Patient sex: M
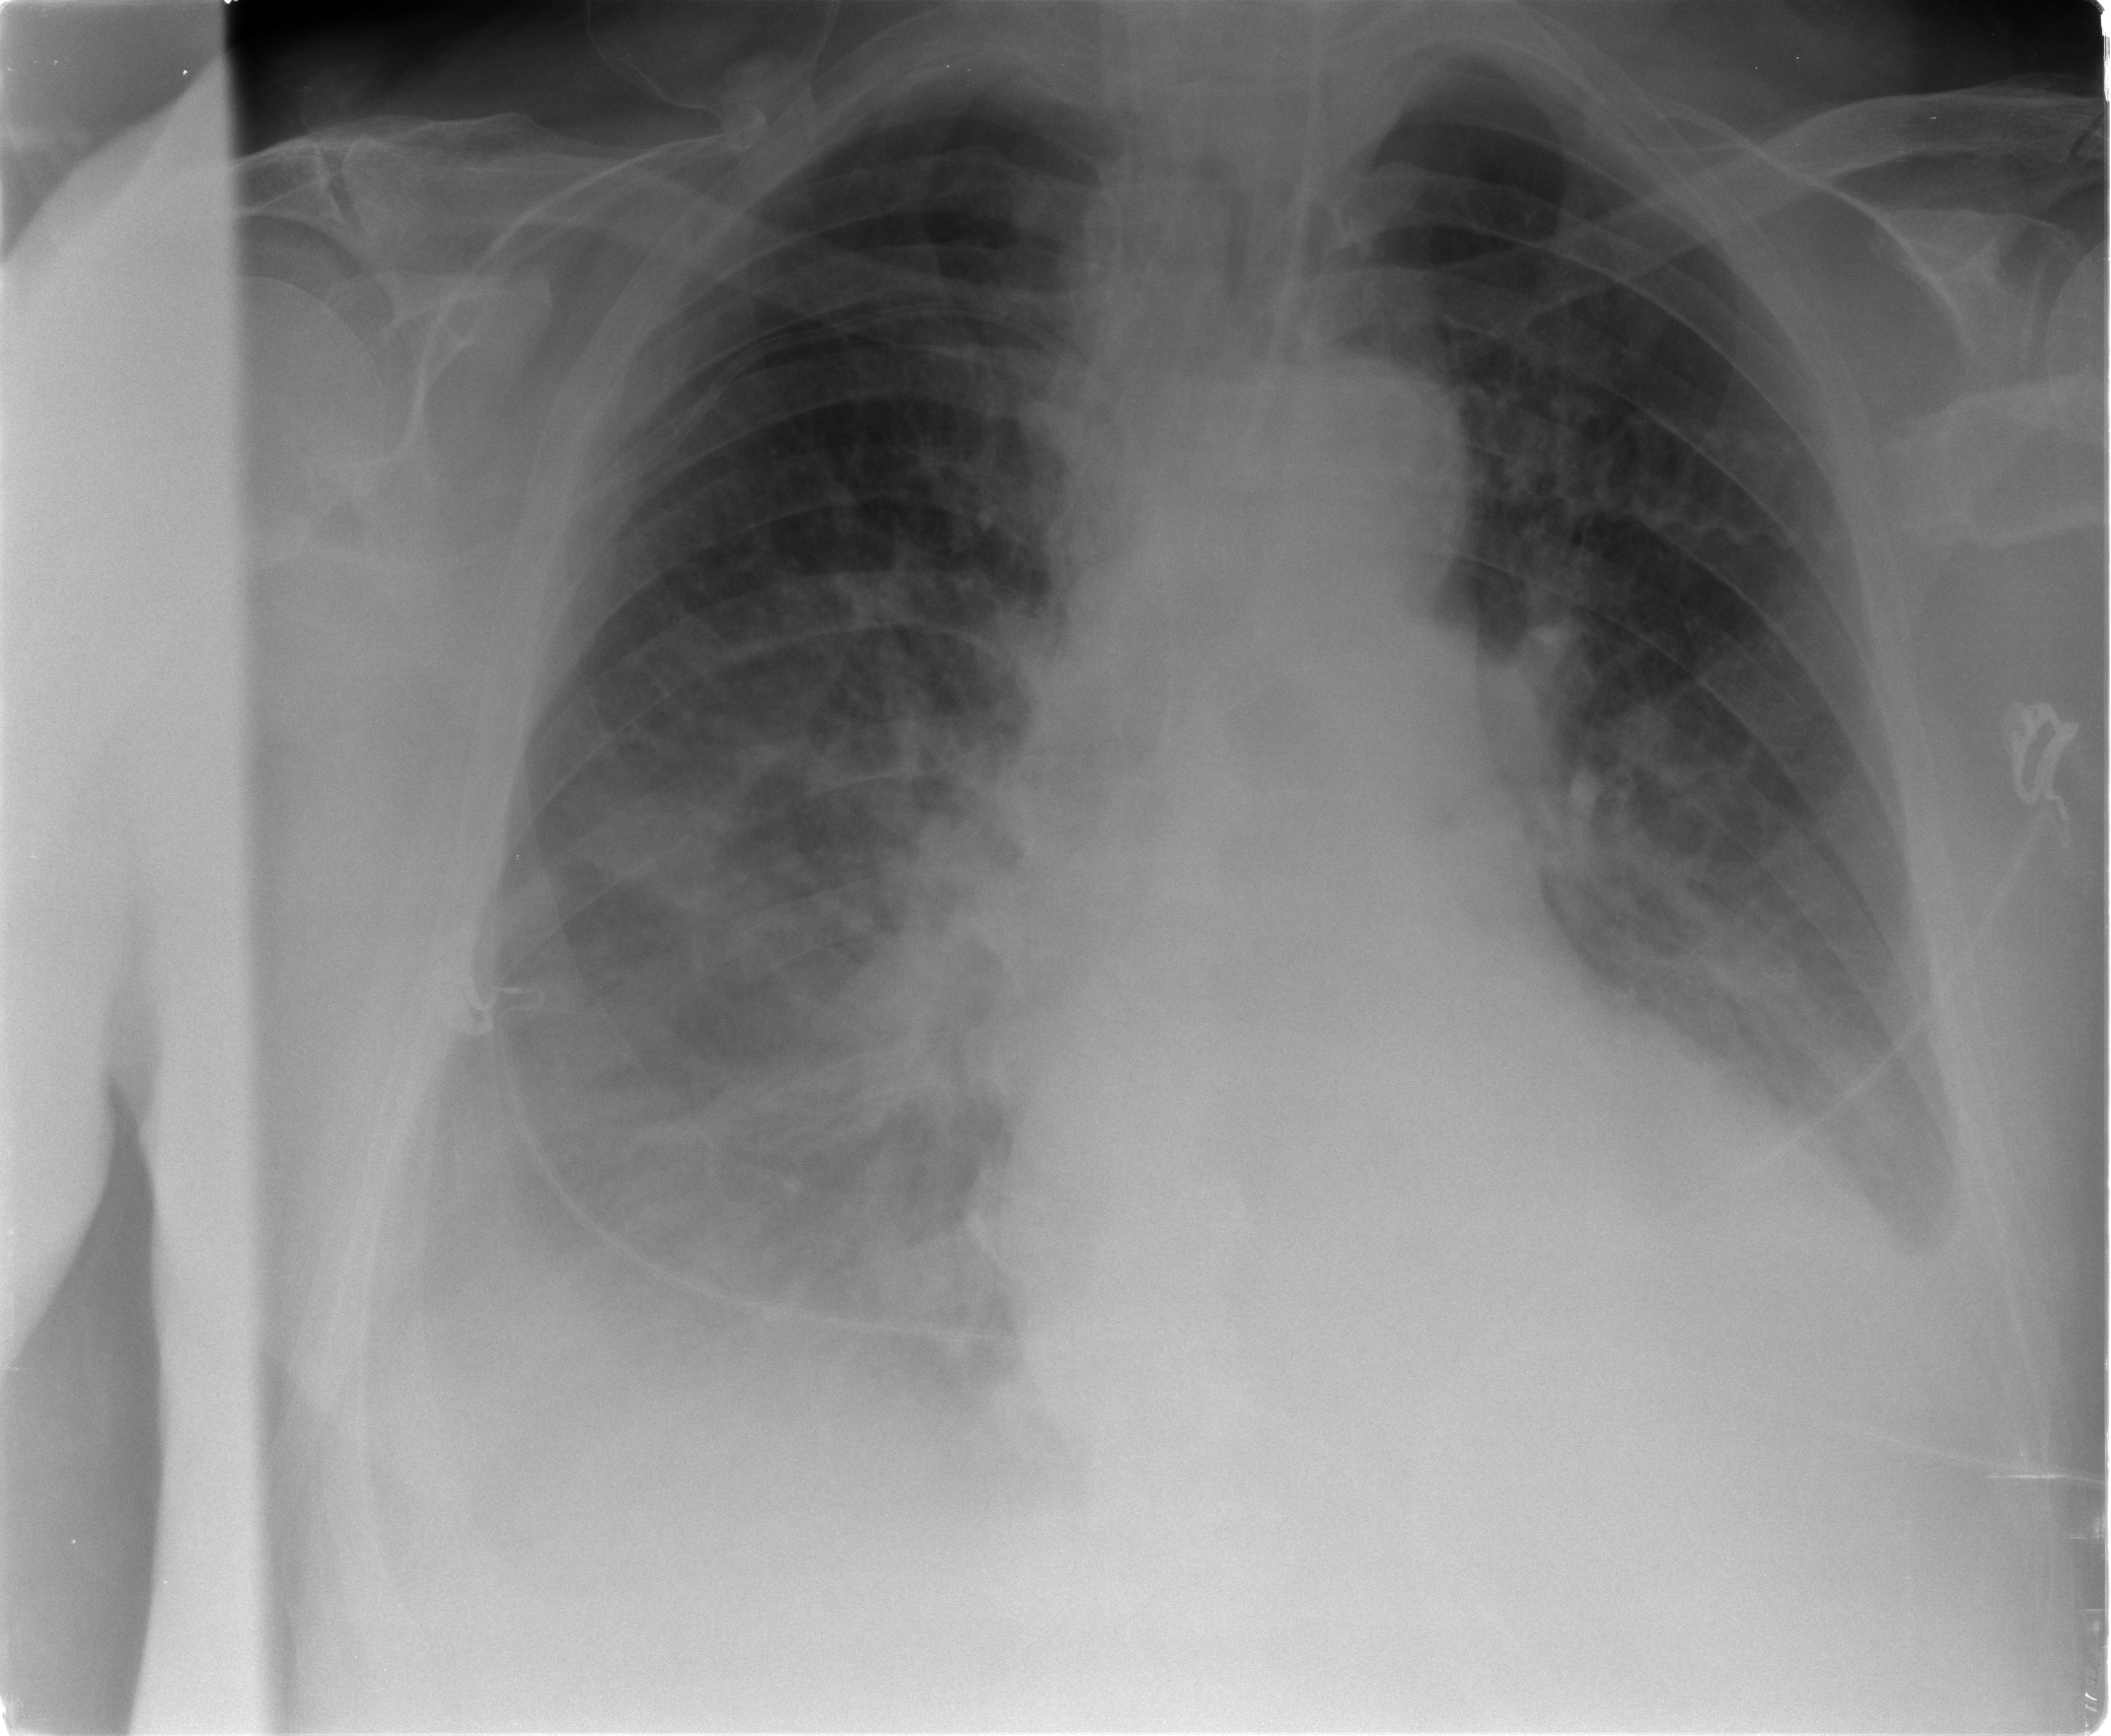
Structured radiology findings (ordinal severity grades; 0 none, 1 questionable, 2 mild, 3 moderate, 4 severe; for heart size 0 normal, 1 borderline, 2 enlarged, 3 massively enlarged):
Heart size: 2
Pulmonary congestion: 2
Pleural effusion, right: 3
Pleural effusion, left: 2
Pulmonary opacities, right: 3
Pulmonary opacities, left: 1
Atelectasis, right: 3
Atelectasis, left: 2